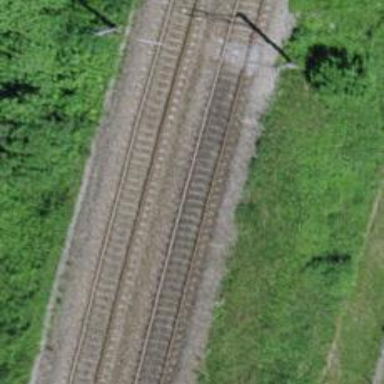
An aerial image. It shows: Railway track with contact line for electrification.